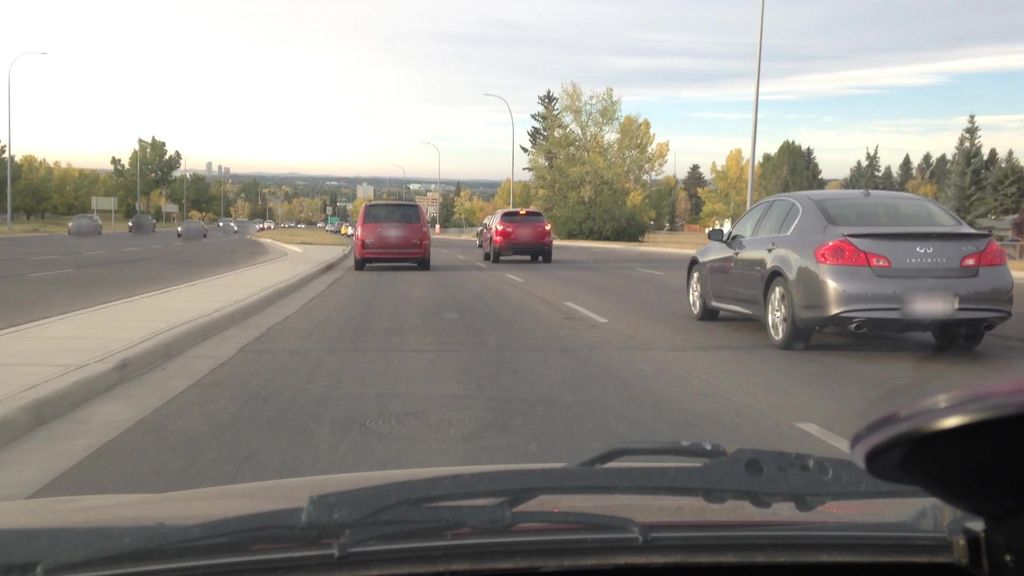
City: calgary